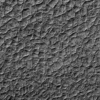
Label: not_dusty